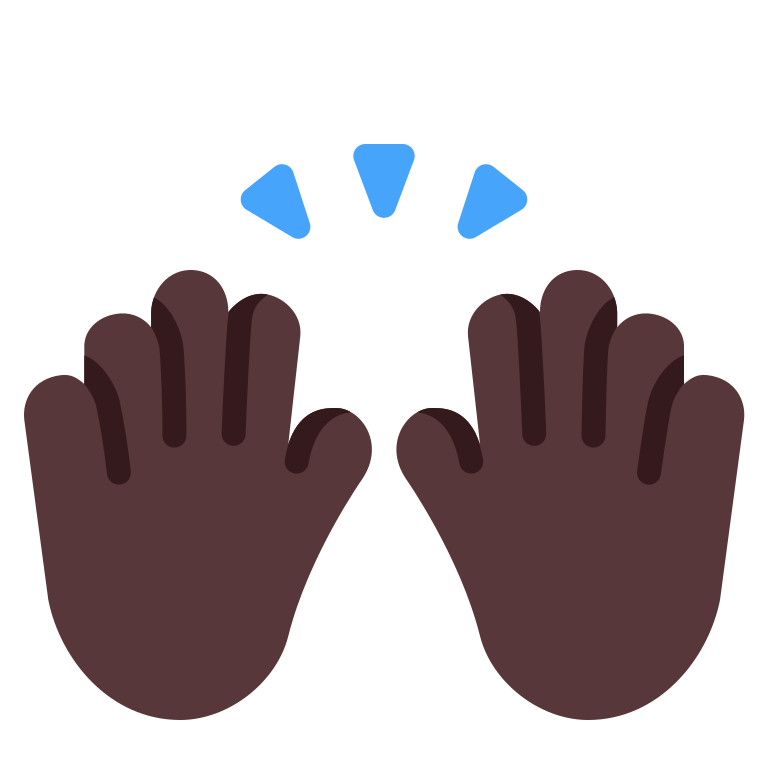
raising hands flat dark